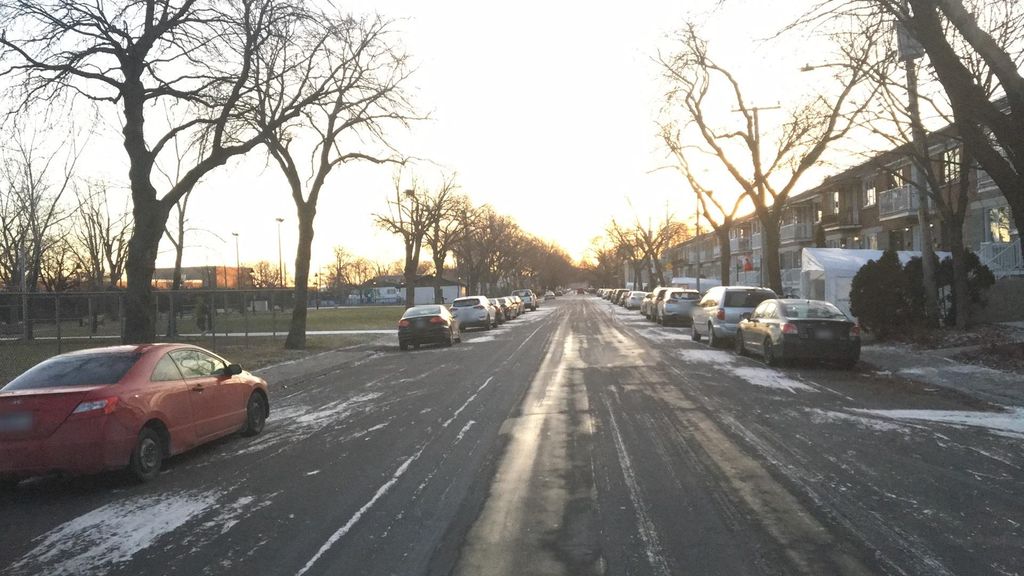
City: montreal